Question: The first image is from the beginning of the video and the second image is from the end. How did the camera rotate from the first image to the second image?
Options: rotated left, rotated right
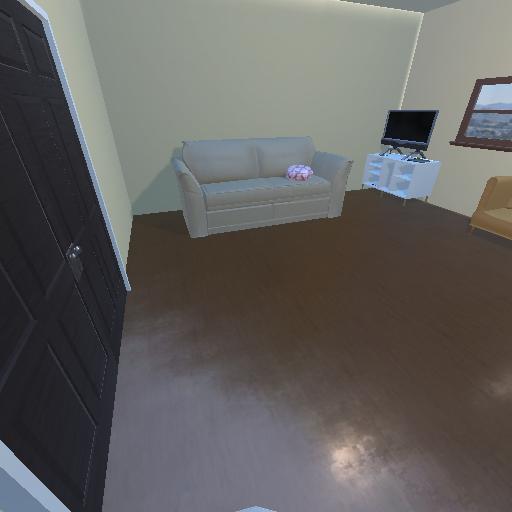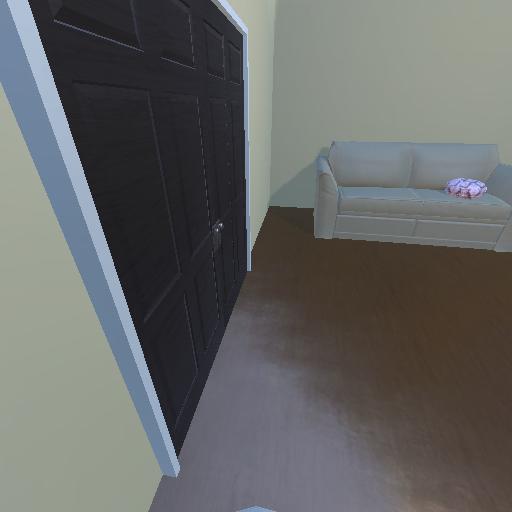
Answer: rotated left